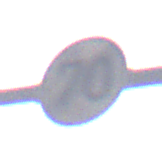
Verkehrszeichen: EndeGeschwindigkeit70
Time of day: MorningAfternoon
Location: Outdoor (Suburban)
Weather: PartlyCloudy
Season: NotSpecified
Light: Natural